Question: I'm reasonably new to MySQL and I'm trying to select a distinct set of rows using this statement:
'''
SELECT DISTINCT sp.atcoCode, sp.name, sp.longitude, sp.latitude
FROM 'transportdata'.stoppoints as sp
INNER JOIN 'vehicledata'.gtfsstop_times as st ON sp.atcoCode = st.fk_atco_code
INNER JOIN 'vehicledata'.gtfstrips as trip ON st.trip_id = trip.trip_id
INNER JOIN 'vehicledata'.gtfsroutes as route ON trip.route_id = route.route_id
INNER JOIN 'vehicledata'.gtfsagencys as agency ON route.agency_id = agency.agency_id
WHERE agency.agency_id IN (1,2,3,4);
'''
However, the select statement is taking around 10 minutes, so something is clearly afoot.
One significant factor is that the table 'gtfsstop_times' is huge. (~250 million records)
Indexes seem to be set up properly; all the above joins are using indexed columns. Table sizes are, roughly:
'''
gtfsagencys - 4 rows
gtfsroutes - 56,000 rows
gtfstrips - 5,500,000 rows
gtfsstop_times - 250,000,000 rows
'transportdata'.stoppoints - 400,000 rows
'''
The server has 22Gb of memory, I've set the InnoDB buffer pool to 8G and I'm using MySQL 5.6.
Can anybody see a way of making this run faster? Or indeed, at all!
Does it matter that the stoppoints table is in a different schema?
EDIT:
EXPLAIN SELECT... returns this:

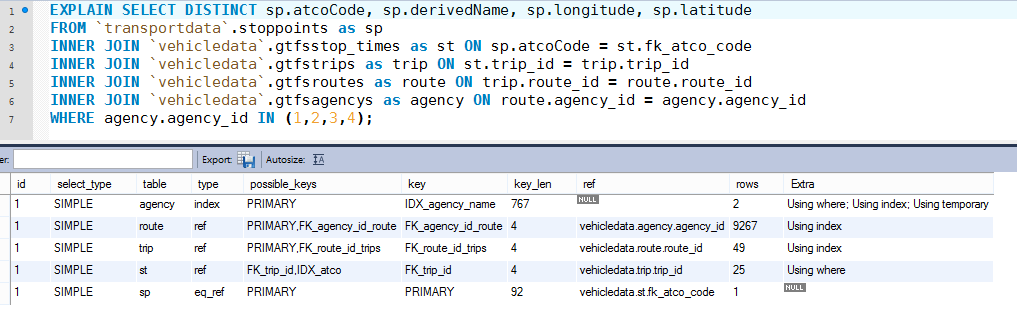
Answer: It looks like you are trying to find a collection of stop points, based on certain criteria. And, you're using 'SELECT DISTINCT' to avoid duplicate stop points. Is that right?
It looks like atcoCode is a unique key for your stoppoints table. Is that right?
If so, try this:
'''
SELECT sp.name, sp.longitude, sp.latitude, sp.atcoCode
FROM 'transportdata'.stoppoints' AS sp
JOIN (
SELECT DISTINCT st.fk_atco_code AS atcoCode
FROM 'vehicledata'.gtfsroutes AS route
JOIN 'vehicledata'.gtfstrips AS trip ON trip.route_id = route.route_id
JOIN 'vehicledata'.gtfsstop_times AS st ON trip.trip_id = st.trip_id
WHERE route.agency_id BETWEEN 1 AND 4
) ids ON sp.atcoCode = ids.atcoCode
'''
This does a few things: It eliminates a table (agency) which you don't seem to need. It changes the search on agency_id from 'IN(a,b,c)' to a range search, which may or may not help. And finally it relocates the 'DISTINCT' processing from a situation where it has to handle a whole ton of data to a subquery situation where it only has to handle the ID values.
('JOIN' and 'INNER JOIN' are the same. I used 'JOIN' to make the query a bit easier to read.)
This should speed you up a bit. But, it has to be said, a quarter gigarow table is a big table.